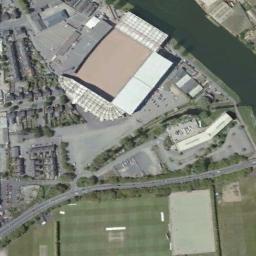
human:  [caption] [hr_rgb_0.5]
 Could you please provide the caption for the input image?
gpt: The stadium is on the grass next to some trees and a river .

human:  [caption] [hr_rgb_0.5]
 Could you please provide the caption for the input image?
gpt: The stadium's roof has wavy white signs .

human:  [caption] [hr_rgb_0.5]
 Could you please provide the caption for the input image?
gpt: Many buildings of different shapes are beside the stadium .

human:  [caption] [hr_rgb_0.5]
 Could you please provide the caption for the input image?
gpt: The square gym is enclosed between residential areas, Lawns and rivers .

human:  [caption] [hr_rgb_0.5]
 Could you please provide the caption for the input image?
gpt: There are some green trees and a river beside the stadium .